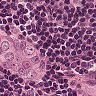
Metastatic tissue present: yes